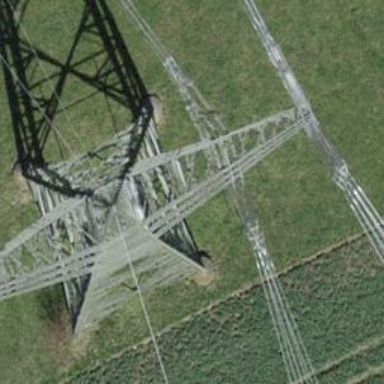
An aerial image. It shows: Power line with three cables connected to substation.